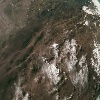
Label: land